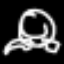
Label: frog